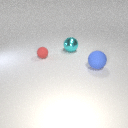
large cyan metal sphere to the right of small red rubber sphere